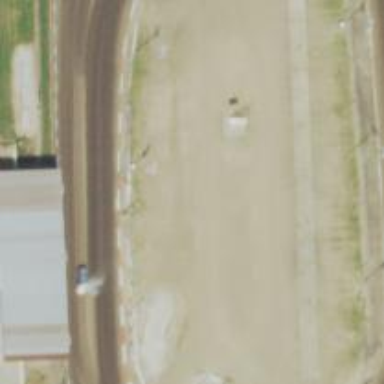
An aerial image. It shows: Motor sport raceway.